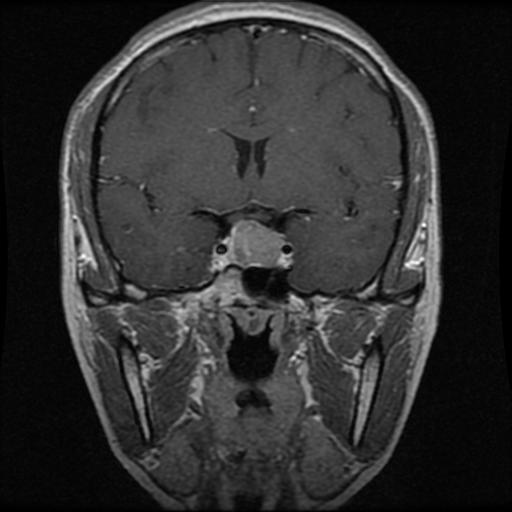
Label: pituitary